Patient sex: M
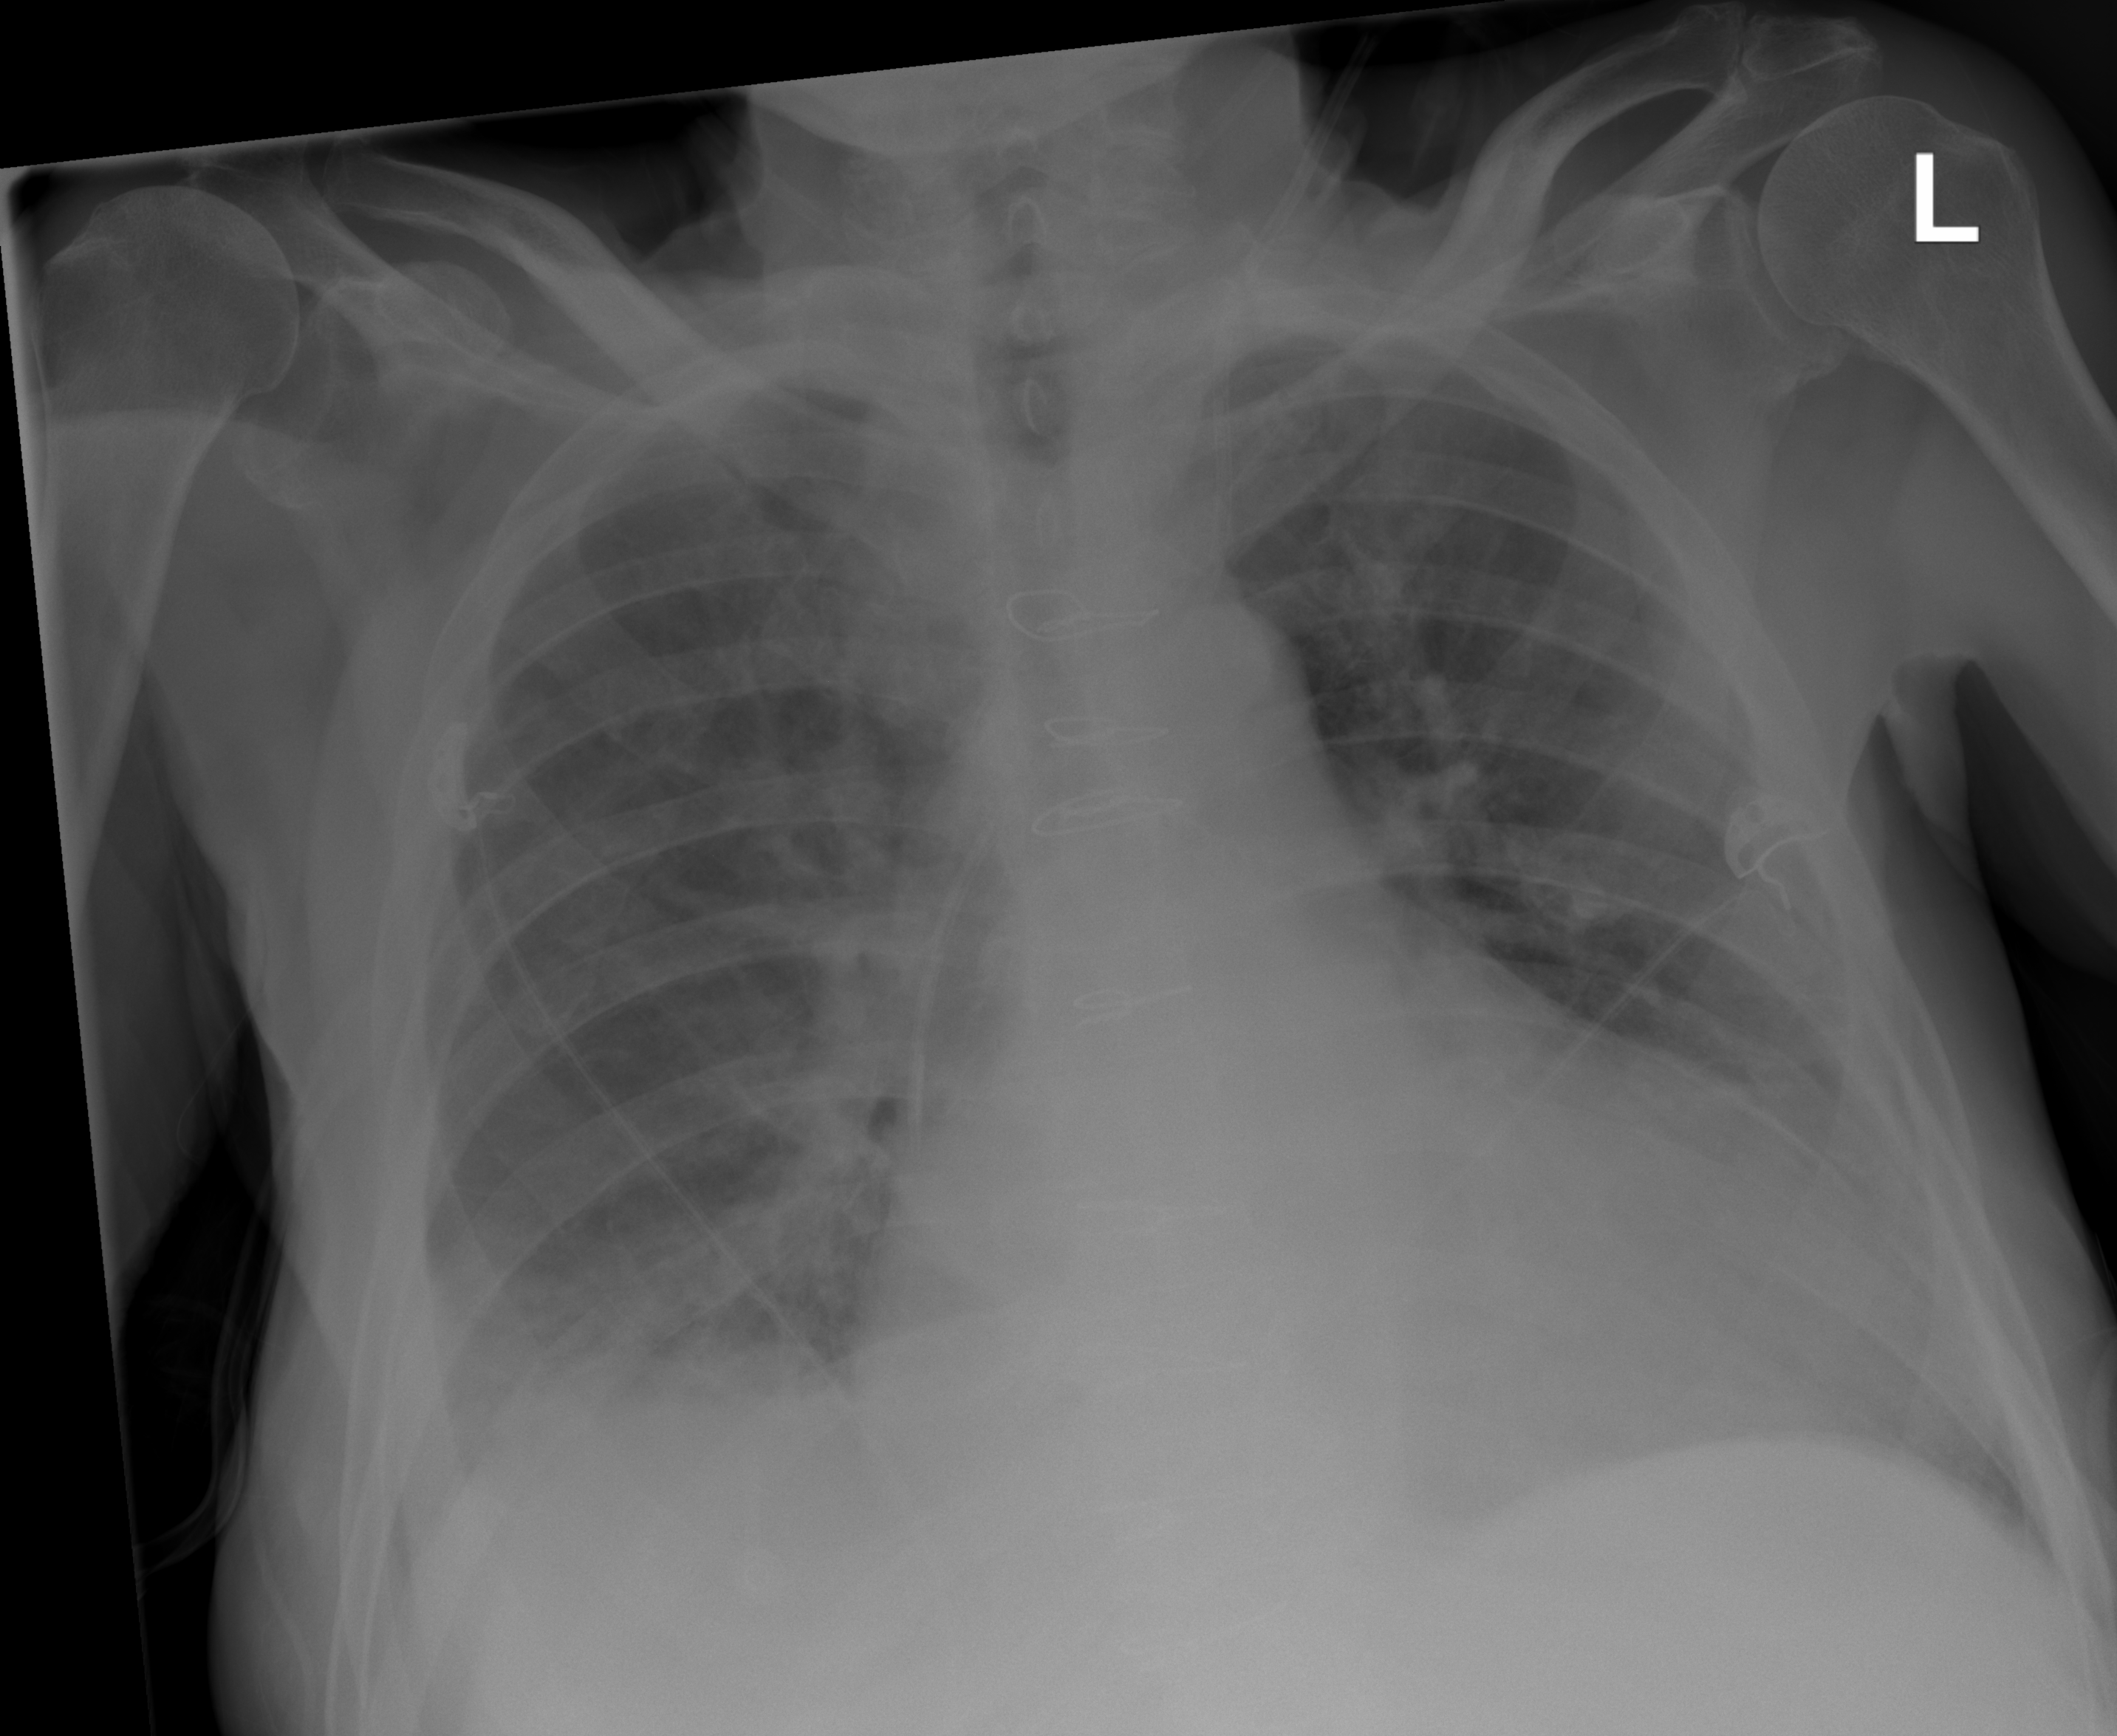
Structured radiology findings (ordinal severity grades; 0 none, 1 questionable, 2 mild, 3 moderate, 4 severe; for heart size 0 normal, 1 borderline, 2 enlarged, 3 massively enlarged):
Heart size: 2
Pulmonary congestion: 2
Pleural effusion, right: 2
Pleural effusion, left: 0
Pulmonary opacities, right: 2
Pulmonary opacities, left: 0
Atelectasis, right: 2
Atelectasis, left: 0